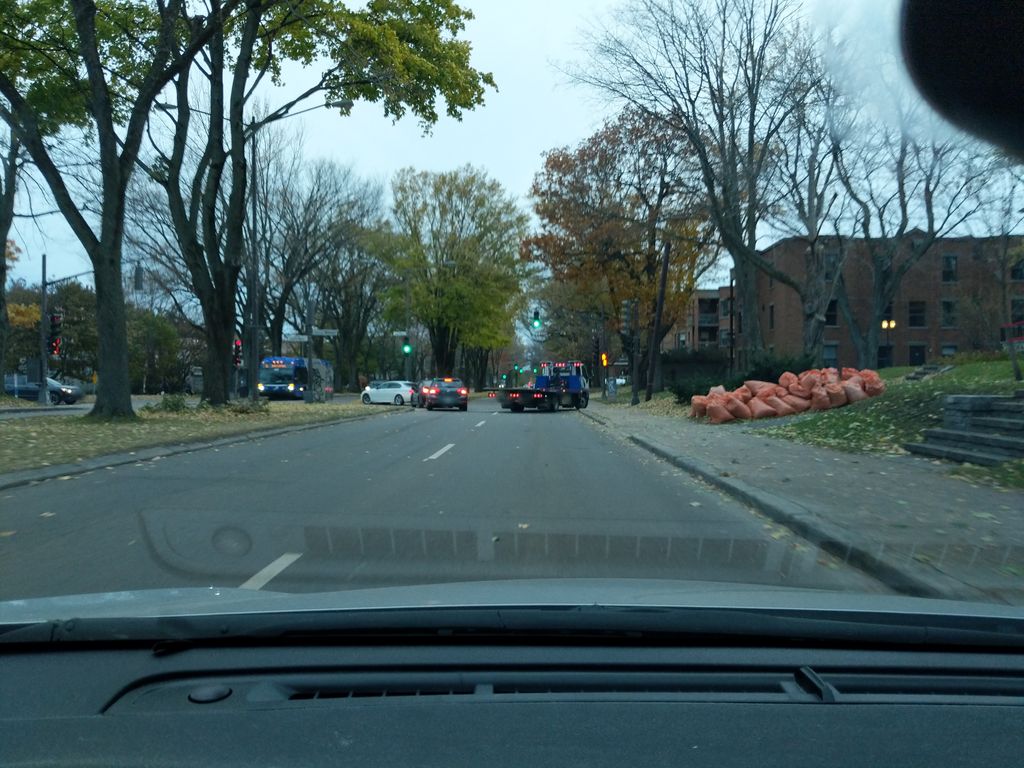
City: quebec_city